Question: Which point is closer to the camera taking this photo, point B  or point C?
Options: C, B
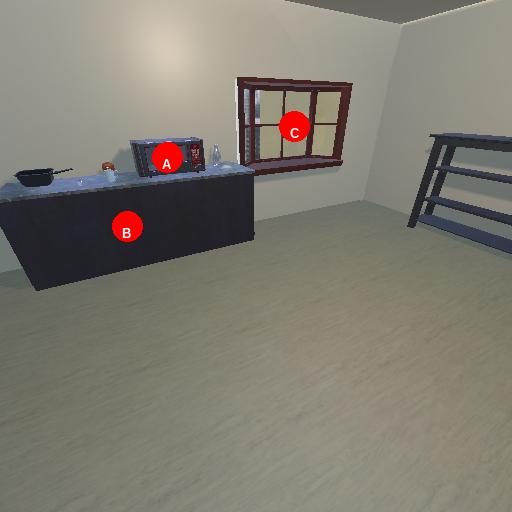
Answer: C